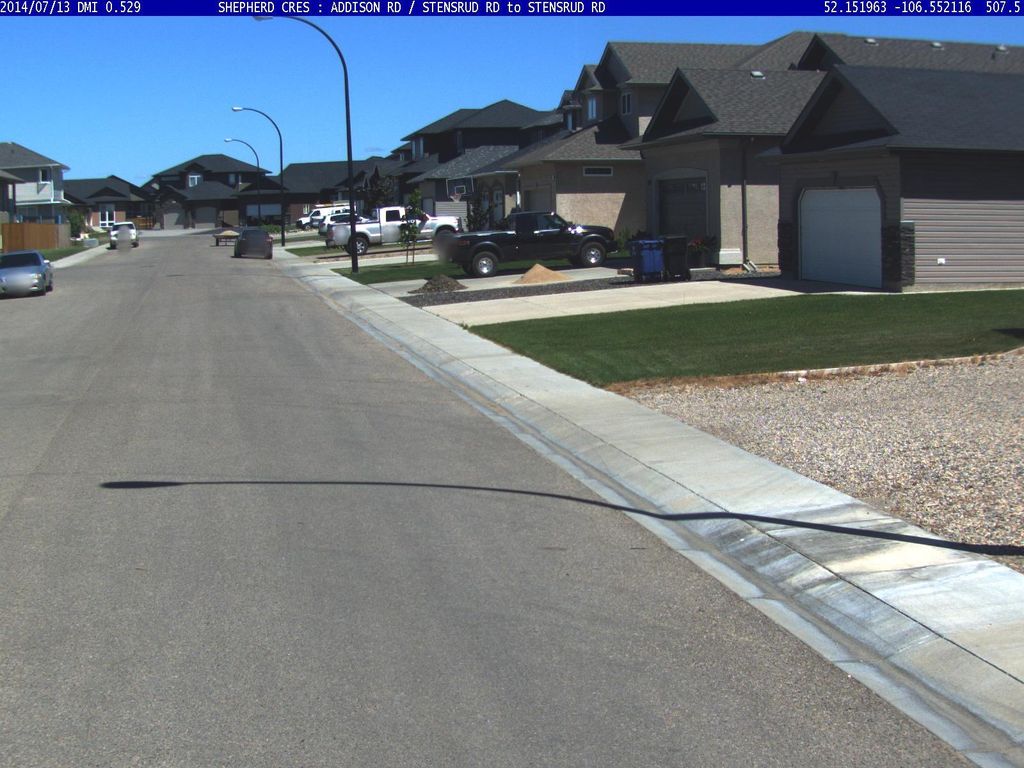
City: saskatoon